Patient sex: M
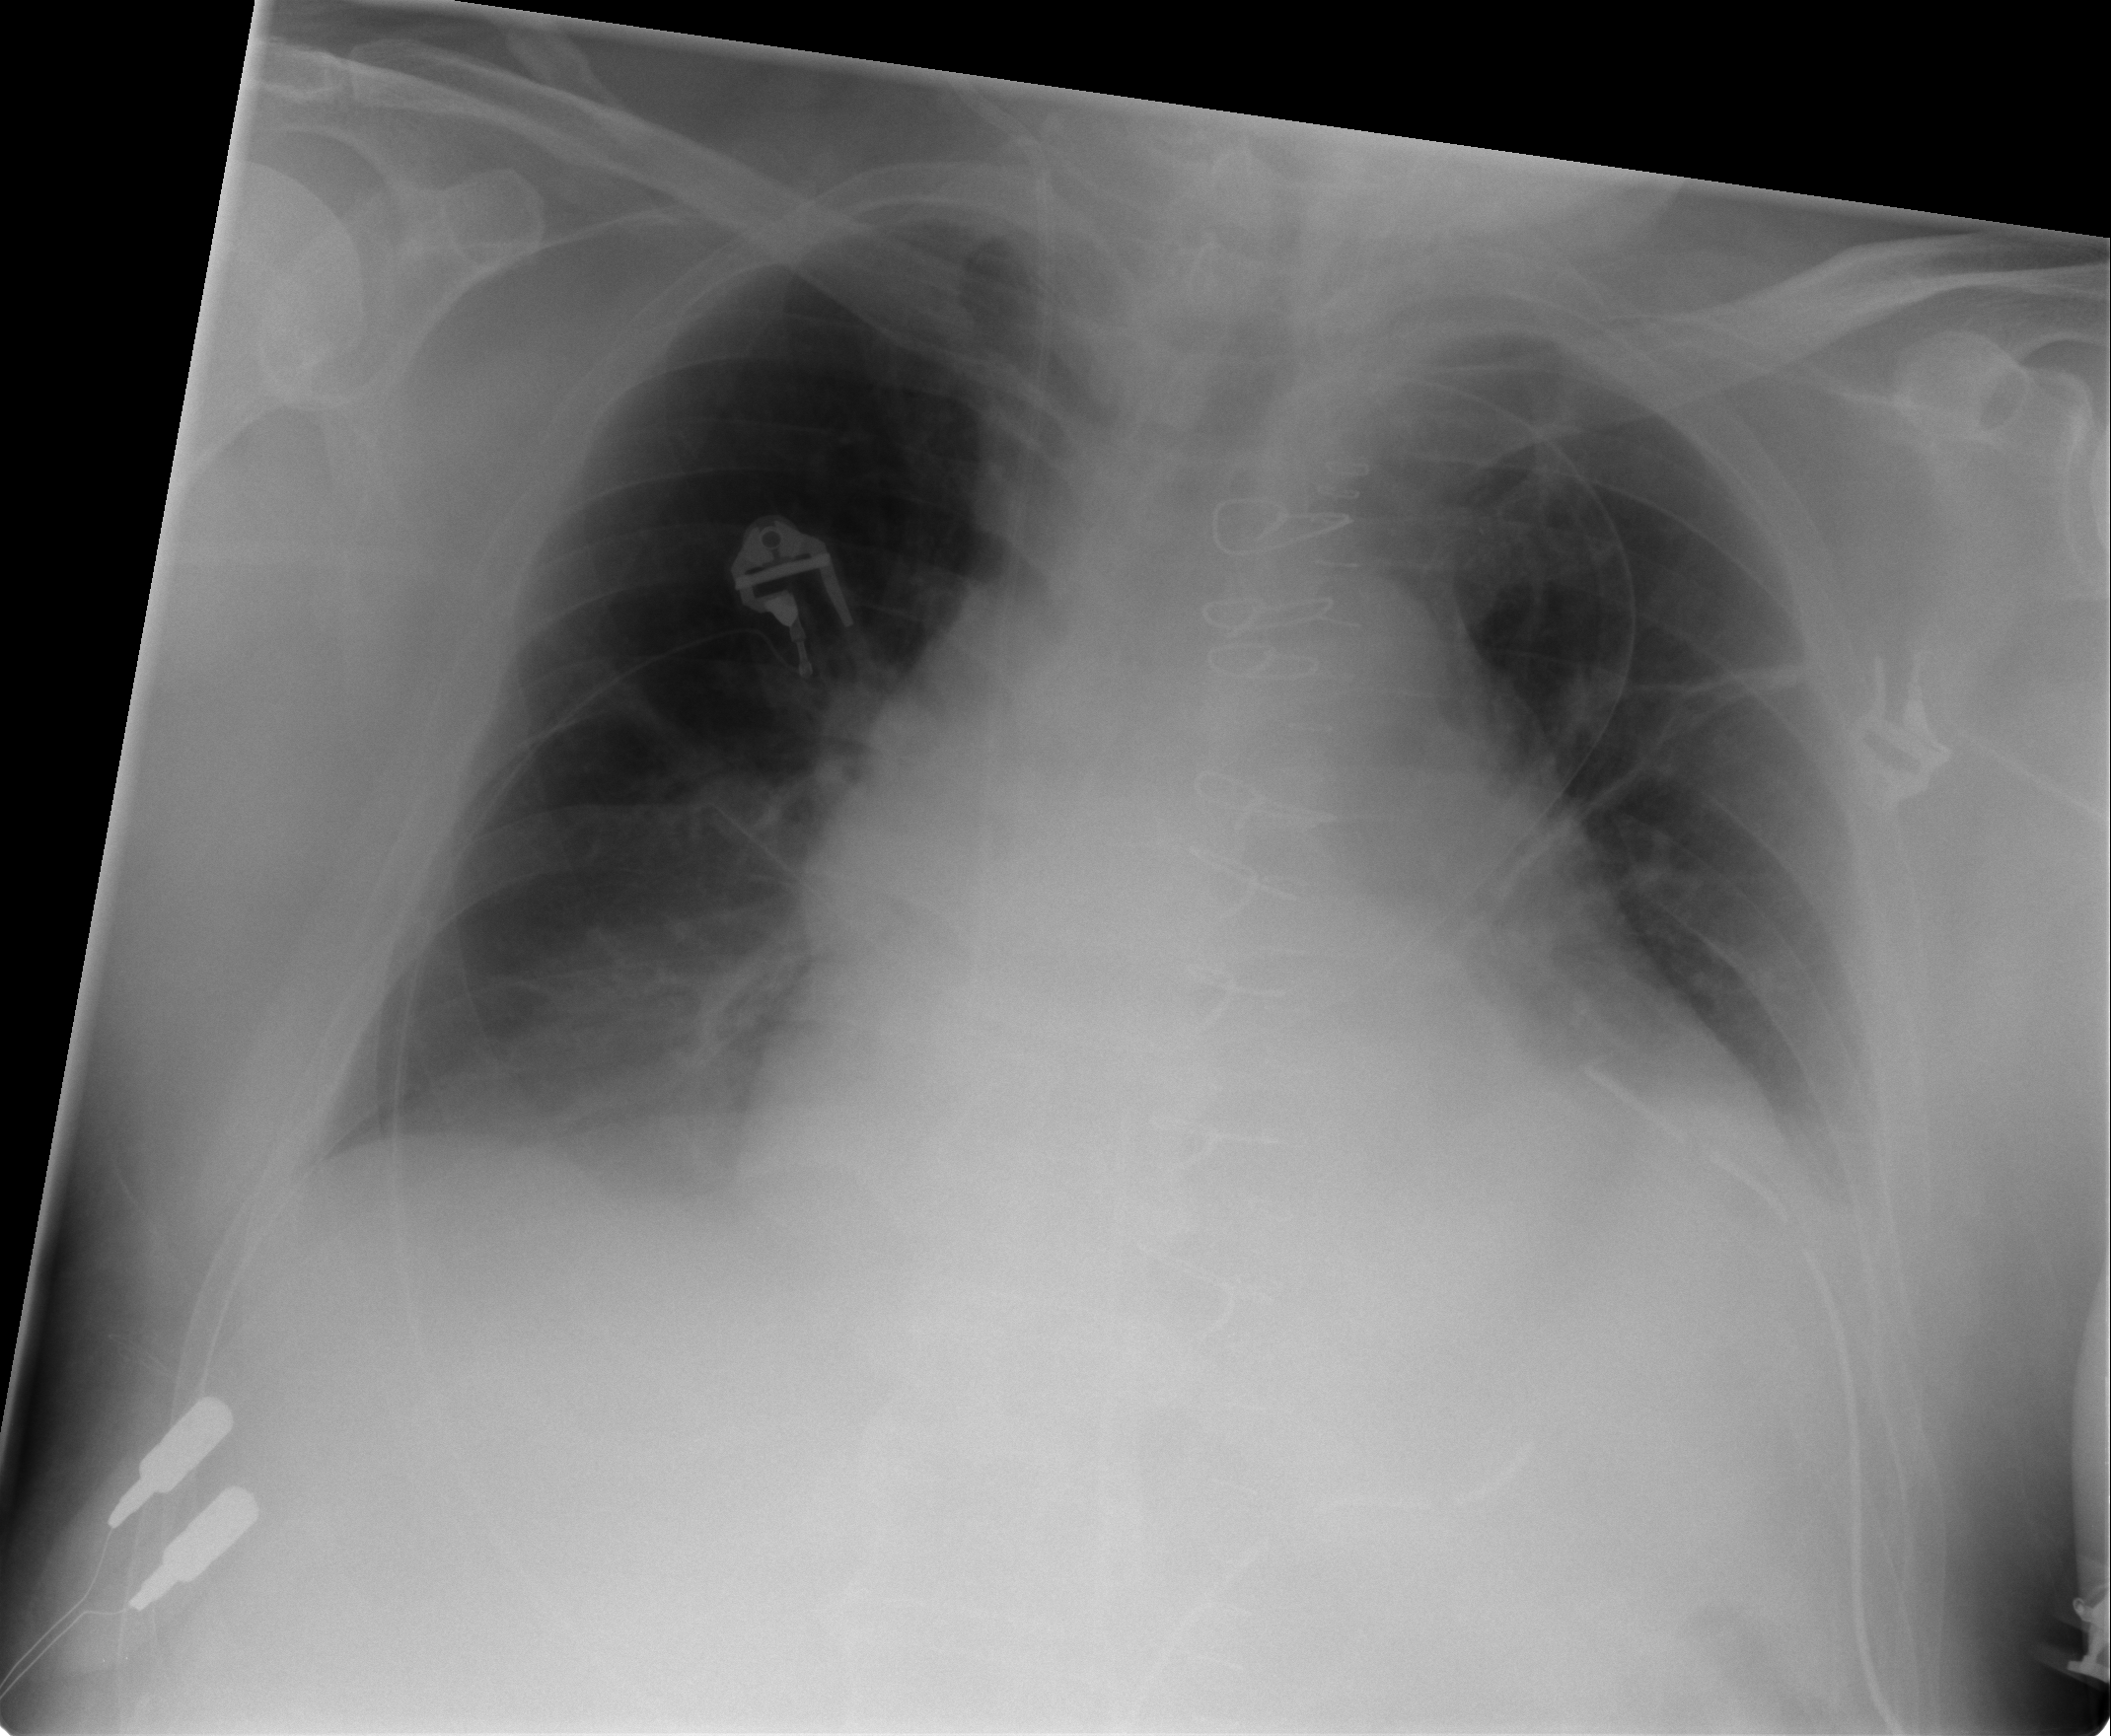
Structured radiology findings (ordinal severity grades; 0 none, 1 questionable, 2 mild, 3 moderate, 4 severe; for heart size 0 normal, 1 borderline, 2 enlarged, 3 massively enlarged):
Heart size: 3
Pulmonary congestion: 0
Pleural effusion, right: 1
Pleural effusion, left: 1
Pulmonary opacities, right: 0
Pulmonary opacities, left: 0
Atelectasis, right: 2
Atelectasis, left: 1